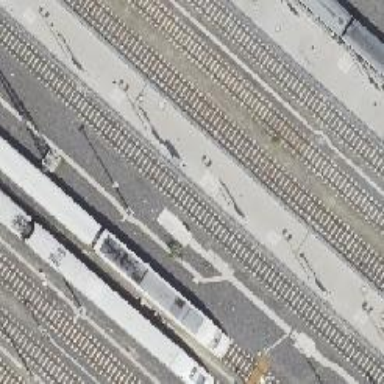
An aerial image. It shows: Railway switch.